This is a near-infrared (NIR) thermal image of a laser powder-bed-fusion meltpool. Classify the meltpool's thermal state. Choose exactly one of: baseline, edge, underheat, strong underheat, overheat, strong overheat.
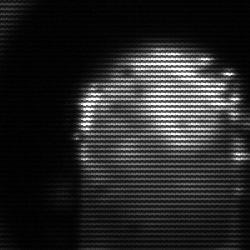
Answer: baseline